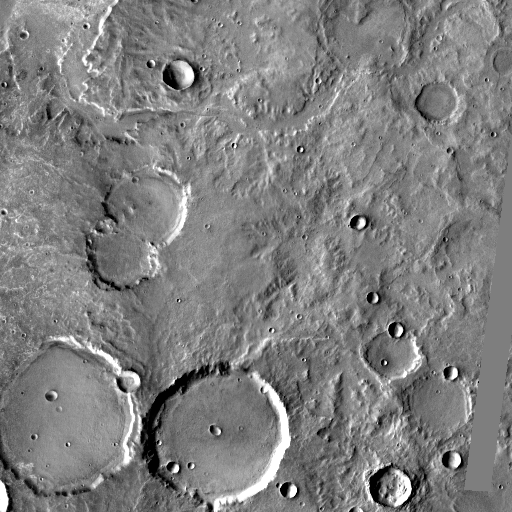
Crater classes present: Background, Other, Layered, Buried